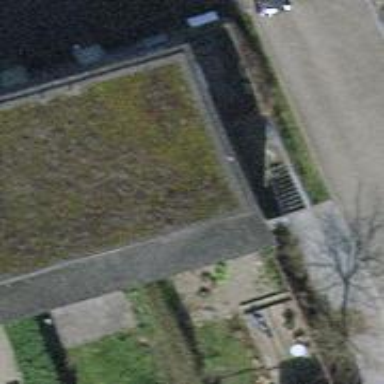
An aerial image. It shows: Terrace building.